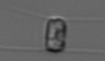
Label: Chaetoceros_similis